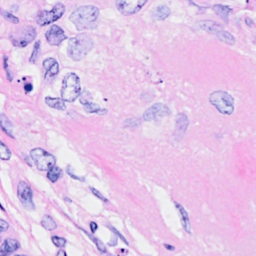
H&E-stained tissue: Breast